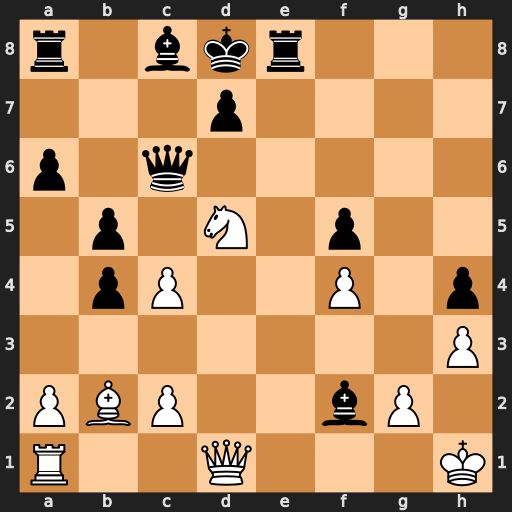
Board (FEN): r1bkr3/3p4/p1q5/1p1N1p2/1pP2P1p/7P/PBP2bP1/R2Q3K
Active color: w
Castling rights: -
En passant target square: -
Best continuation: Qh5 Bb7 Bf6+ Qxf6 Nxf6